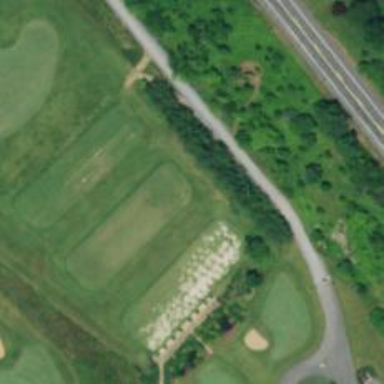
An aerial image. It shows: Golf tee.